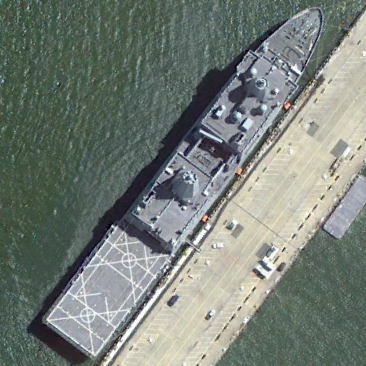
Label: combat